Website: walmart
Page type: order-returns
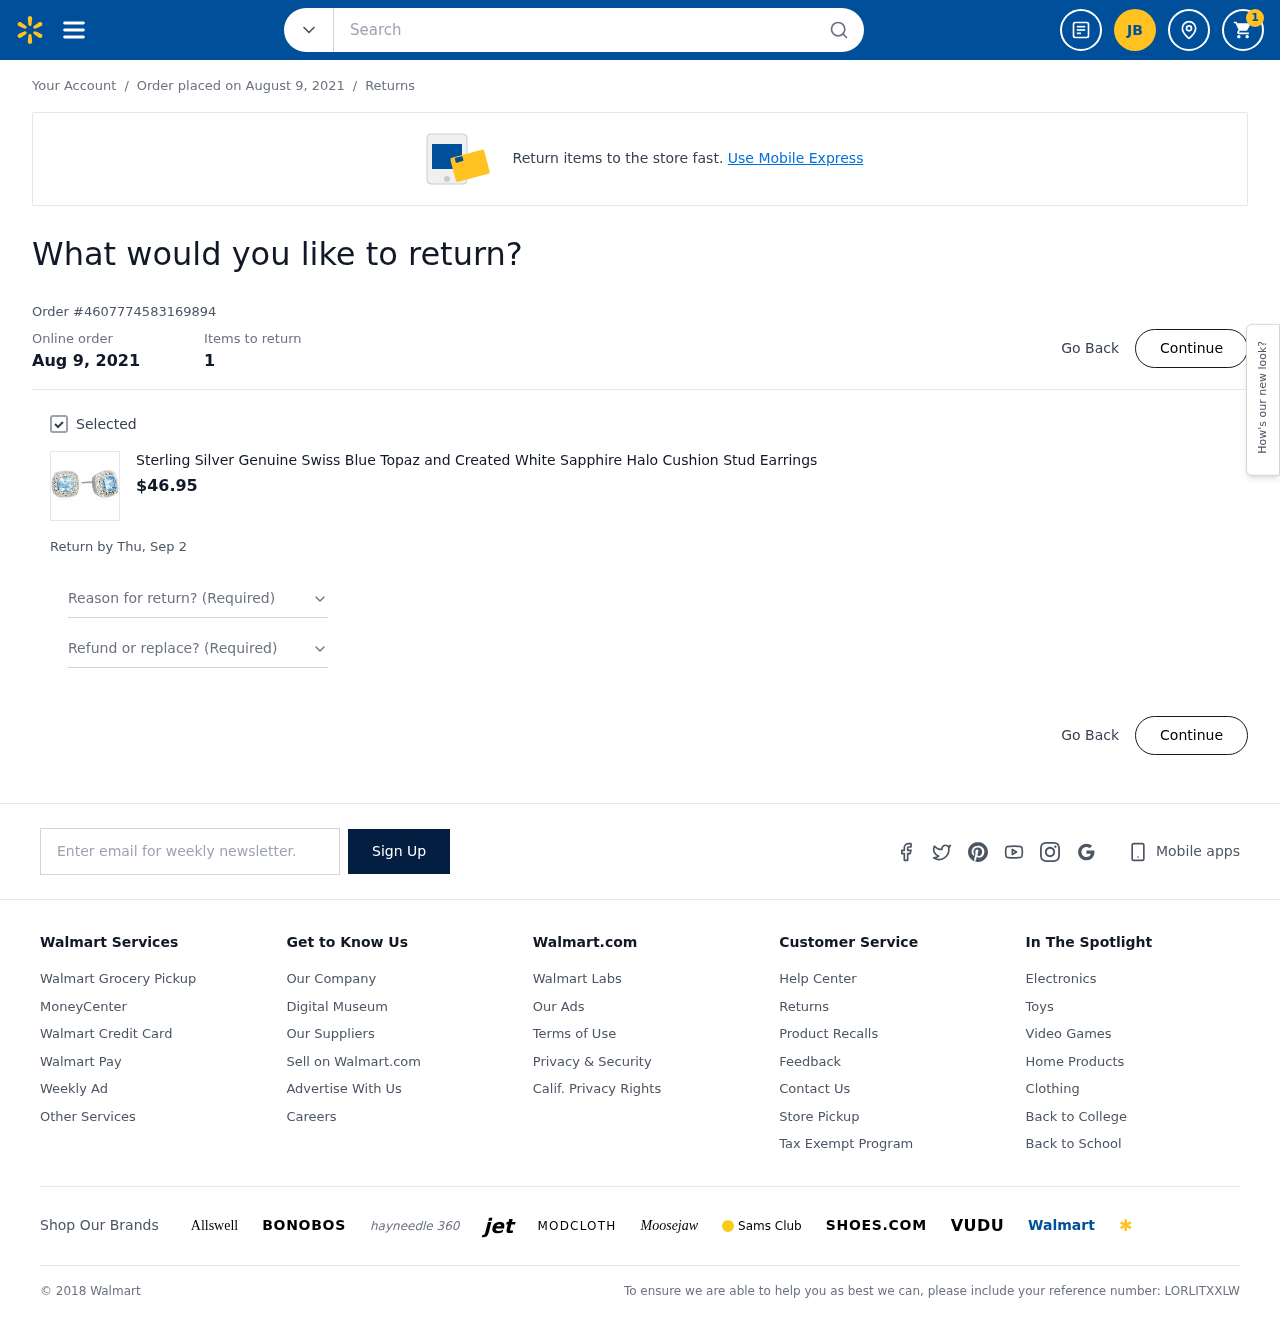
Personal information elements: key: PII_EMAIL
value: jacob_banks@yahoo.com
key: PII_INITIALS
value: JB
Product elements: key: PRODUCT1_NAME
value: Sterling Silver Genuine Swiss Blue Topaz and Created White Sapphire Halo Cushion Stud Earrings
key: PRODUCT1_PRICE
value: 46.95
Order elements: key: ORDER_NUM_ITEMS
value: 1
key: ORDER_DATE
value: Aug 9, 2021
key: ORDER_DATE
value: Order placed on August 9, 2021
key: ORDER_ID
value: Order #4607774583169894
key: ORDER_RETURN_BY_DATE
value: Return by Thu, Sep 2
Search elements: key: HEADER_SEARCH
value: Search